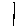
Label: line